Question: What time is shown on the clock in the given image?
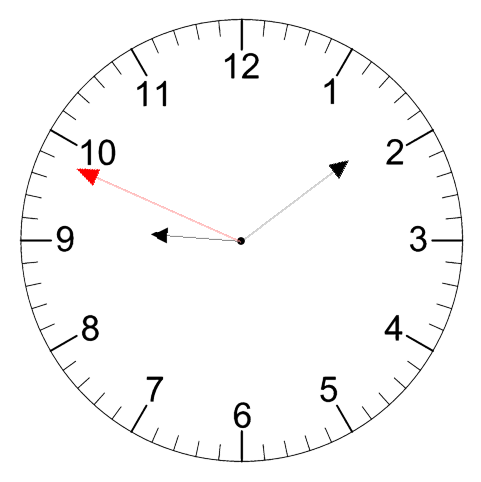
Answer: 09:08:49